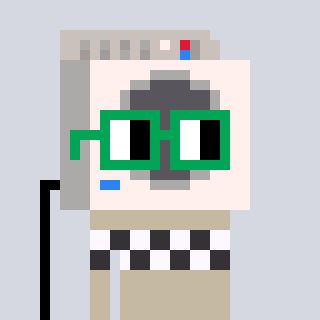
a pixel art character with square green glasses, a washing machine-shaped head and a bege-colored body on a cool background